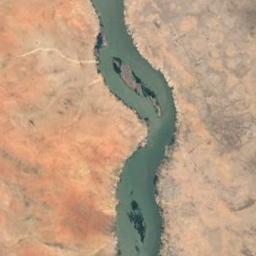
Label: river